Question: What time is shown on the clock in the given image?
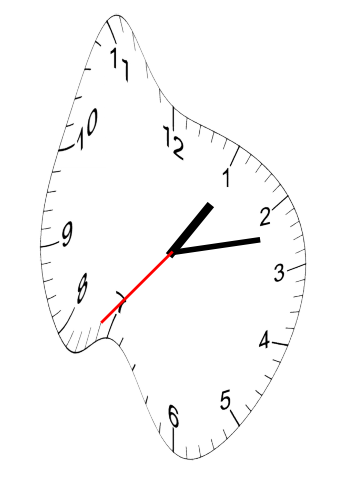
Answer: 01:12:37